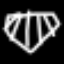
Label: diamond